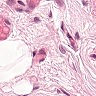
Metastatic tissue present: no